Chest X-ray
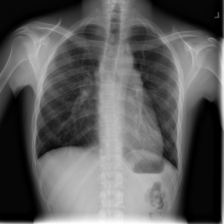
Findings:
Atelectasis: negative
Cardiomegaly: negative
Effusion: negative
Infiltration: negative
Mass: positive
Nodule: negative
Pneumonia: negative
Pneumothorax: negative
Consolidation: negative
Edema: negative
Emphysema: negative
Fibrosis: negative
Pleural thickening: negative
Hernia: negative